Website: apple
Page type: payment
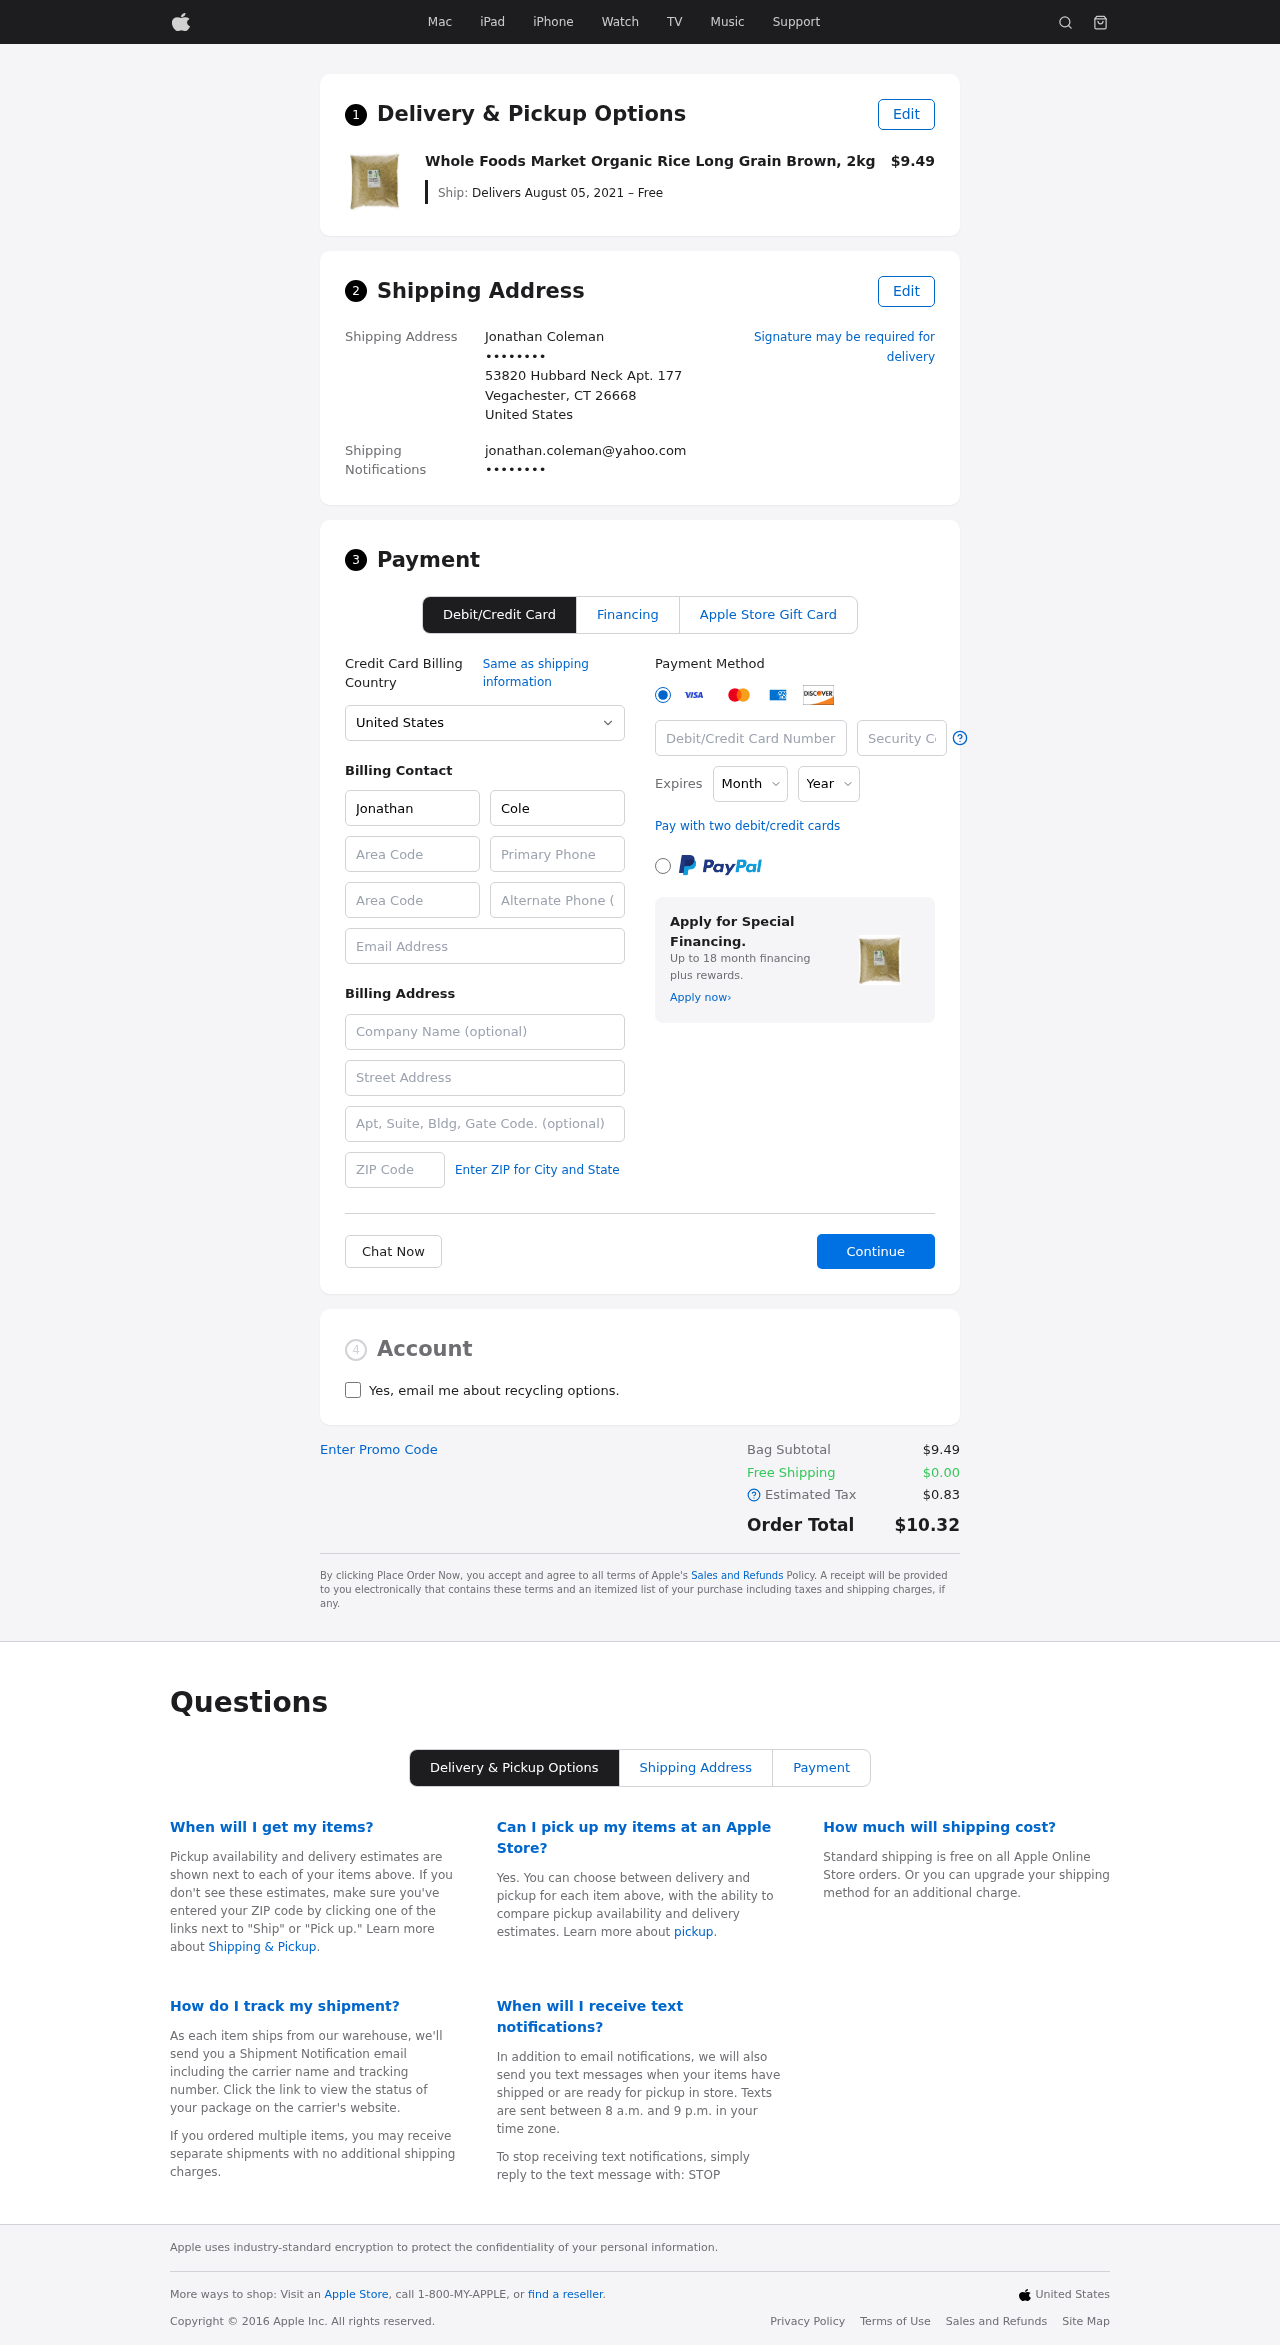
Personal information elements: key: PII_CARD_CVV
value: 4408
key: PII_CARD_EXPIRY_MONTH
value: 01
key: PII_CARD_EXPIRY_YEAR
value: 27
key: PII_CARD_NUMBER
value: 3781 6587 6383 238
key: PII_CITY_STATE_ZIP
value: Vegachester, CT 26668
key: PII_COUNTRY
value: United States
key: PII_EMAIL
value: jonathan.coleman@yahoo.com
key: PII_EMAIL2
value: jonathan.coleman@yahoo.com
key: PII_FIRSTNAME
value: Jonathan
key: PII_FULLNAME
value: Jonathan Coleman
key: PII_LASTNAME
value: Coleman
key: PII_PHONE3
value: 2345133332
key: PII_PHONE_AREA
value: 234
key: PII_POSTCODE2
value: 28738
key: PII_SECURITY_CODE
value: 728
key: PII_STREET
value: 53820 Hubbard Neck Apt. 177
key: PII_STREET2
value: Apt. 135
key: PII_PHONE
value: ••••••••
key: PII_PHONE2
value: ••••••••
Product elements: key: PRODUCT1_NAME
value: Whole Foods Market Organic Rice Long Grain Brown, 2kg
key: PRODUCT1_PRICE
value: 9.49
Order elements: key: ORDER_DELIVERY_DATE
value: Delivers August 05, 2021 – Free
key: ORDER_SUBTOTAL
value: $9.49
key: ORDER_SHIPPING_COST
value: $0.00
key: ORDER_TAX
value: $0.83
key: ORDER_TOTAL
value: $10.32